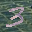
Label: 3